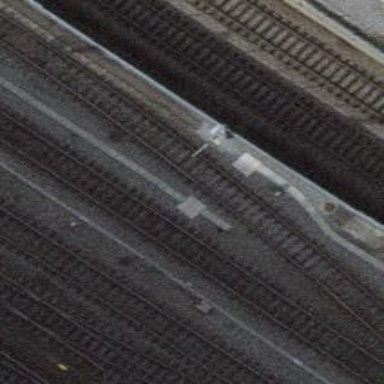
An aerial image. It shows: Railway yard with one track. The railway is electrified with contact line.